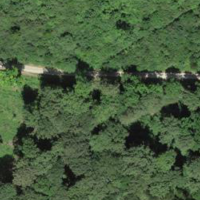
EUNIS habitat code: 41
Species observed at this site:
Lathyrus vernus
Asarum europaeum
Fagus sylvatica
Tussilago farfara